Field crop: maize
Growth stage: 2
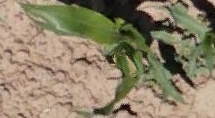
Species: maize